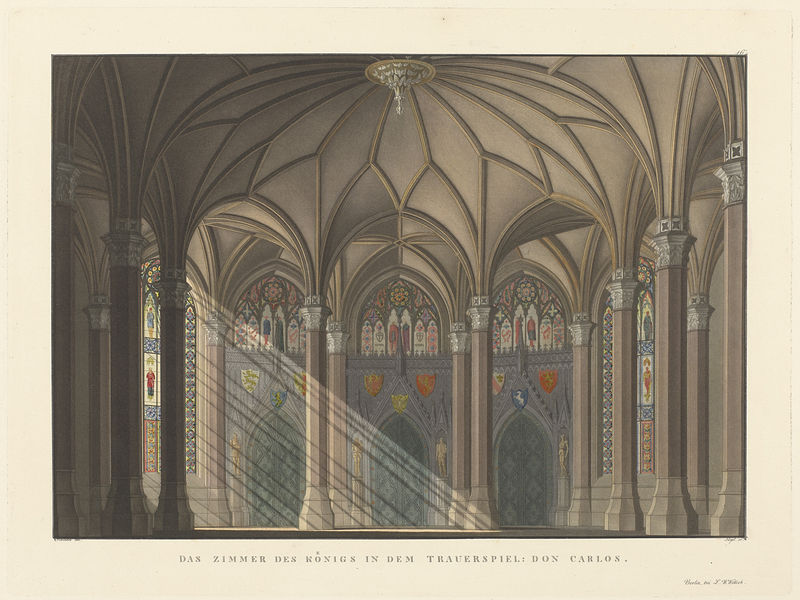
Titel: Decor voor Don Carlos van Friedrich Schiller
Künstler: Friedrich Jügel
Standort: Amsterdam
Institution: Rijksmuseum
Schlagwörter: gravure, lumière, ombre, colonne, roi, architecture, colonnes, dessin, projet, plan, couleur, église, papier, vitrail, voute, plafond, théâtre, pièce, nef, peinture murale, peintures, vitraux, décors, colone, chapiteaux, colones, flafond vouté, ornnements, décros